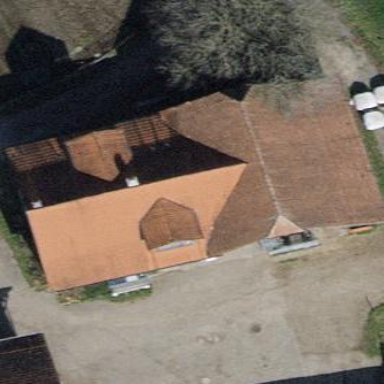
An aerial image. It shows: Farm building.